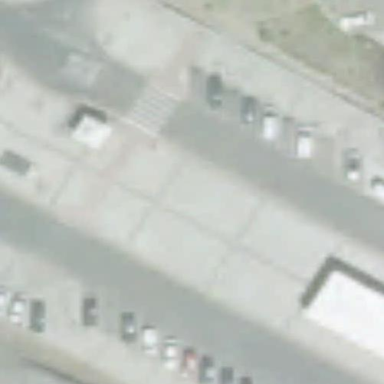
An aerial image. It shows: Parking area with surface.